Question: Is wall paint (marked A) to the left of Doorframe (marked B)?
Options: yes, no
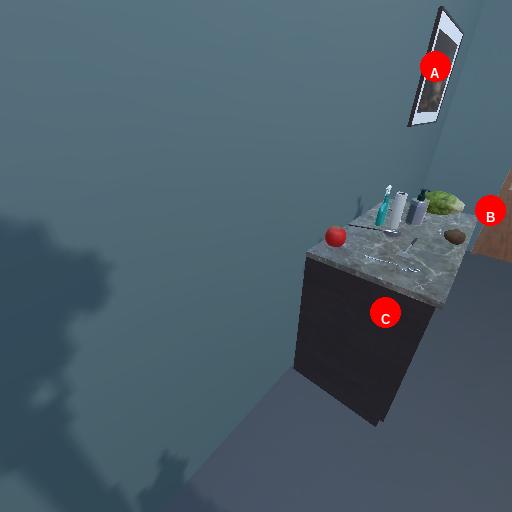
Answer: yes